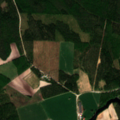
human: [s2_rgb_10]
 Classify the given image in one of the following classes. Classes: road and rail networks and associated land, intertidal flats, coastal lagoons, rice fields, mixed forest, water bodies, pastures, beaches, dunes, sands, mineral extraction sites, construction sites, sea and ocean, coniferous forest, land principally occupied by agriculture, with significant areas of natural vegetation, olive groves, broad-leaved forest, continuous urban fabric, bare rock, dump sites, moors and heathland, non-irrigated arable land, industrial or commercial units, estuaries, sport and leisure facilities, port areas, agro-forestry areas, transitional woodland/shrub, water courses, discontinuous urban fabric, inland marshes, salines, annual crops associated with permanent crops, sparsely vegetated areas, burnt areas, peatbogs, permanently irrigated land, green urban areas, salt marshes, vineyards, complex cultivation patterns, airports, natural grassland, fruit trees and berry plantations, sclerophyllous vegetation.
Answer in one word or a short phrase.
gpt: non-irrigated arable land, land principally occupied by agriculture, with significant areas of natural vegetation, coniferous forest, mixed forest